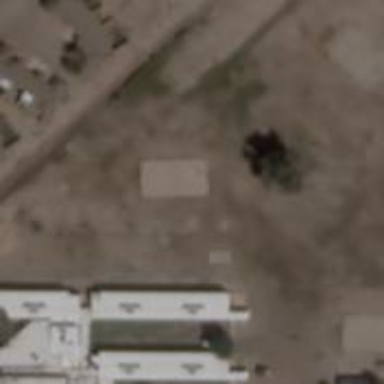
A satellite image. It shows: School.